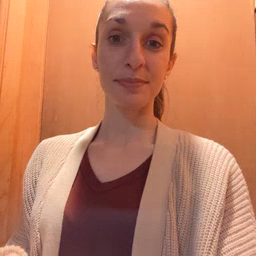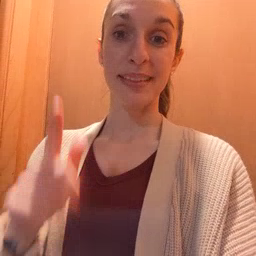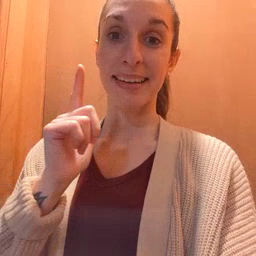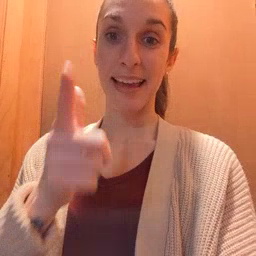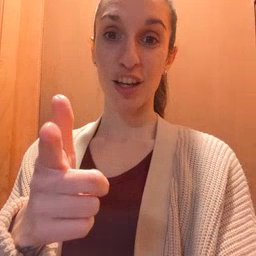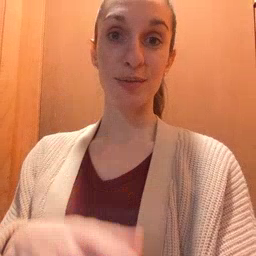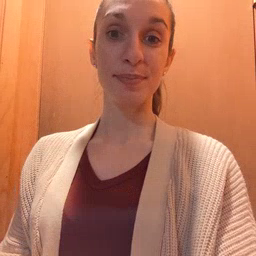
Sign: later